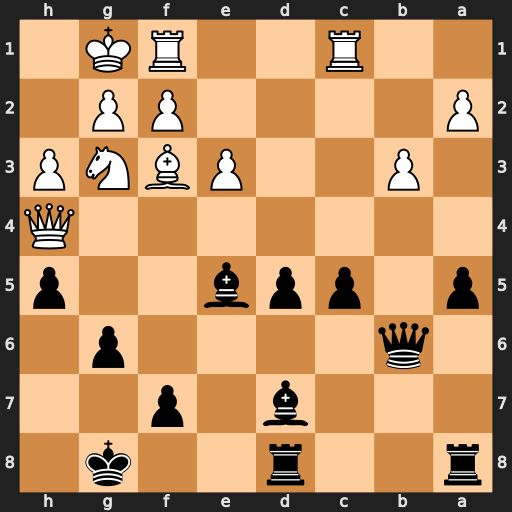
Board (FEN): r2r2k1/3b1p2/1q4p1/p1ppb2p/7Q/1P2PBNP/P4PP1/2R2RK1
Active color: b
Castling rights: -
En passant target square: -
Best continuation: Bf6 Qf4 g5 Qxf6 Qxf6